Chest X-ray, PA view. Patient: 75 years old, sex M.
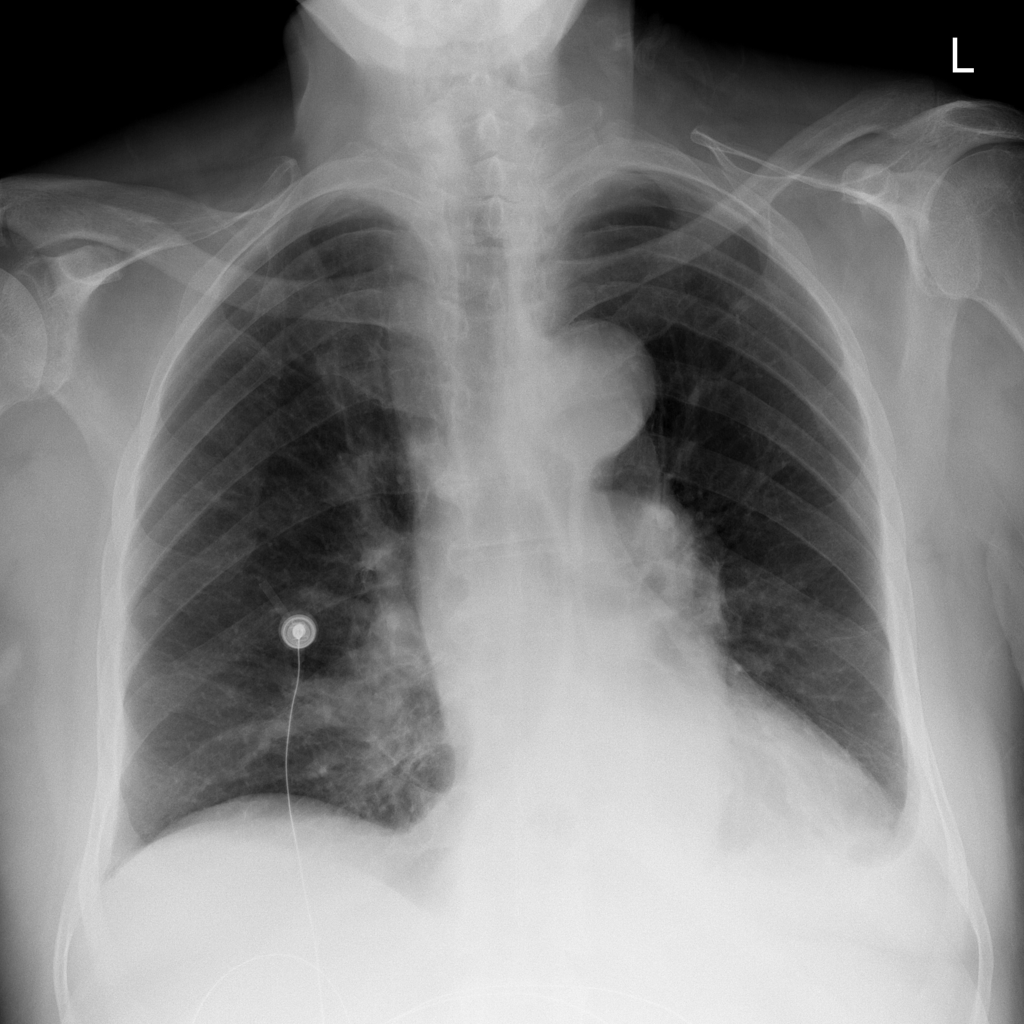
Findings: Atelectasis, Effusion, Hernia, Infiltration